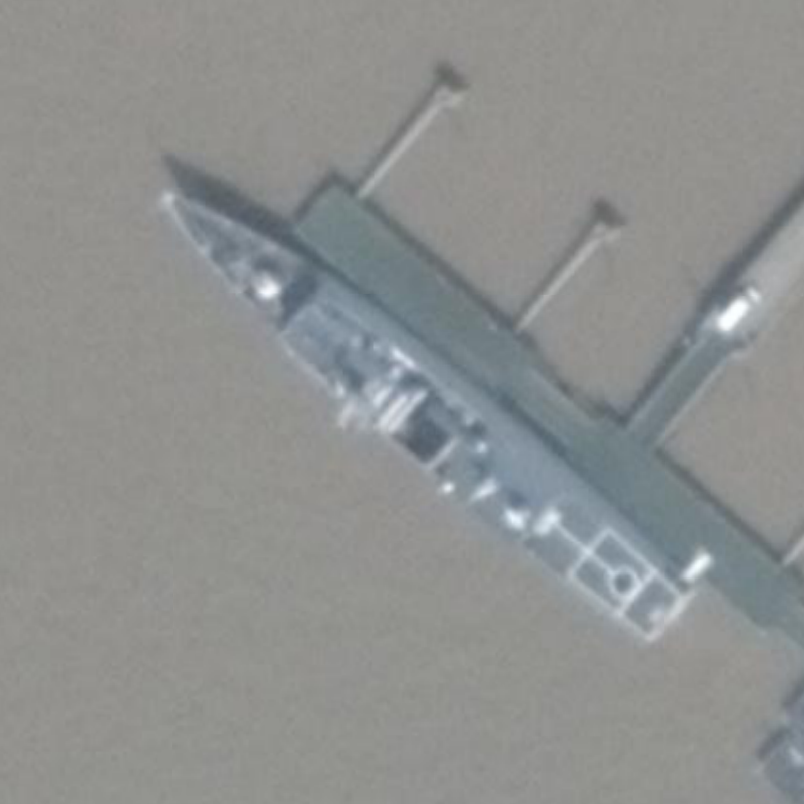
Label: cruiser